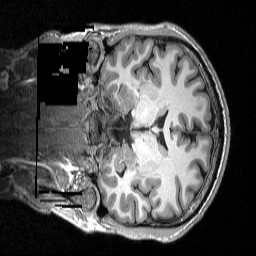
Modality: T1w
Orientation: coronal
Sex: male